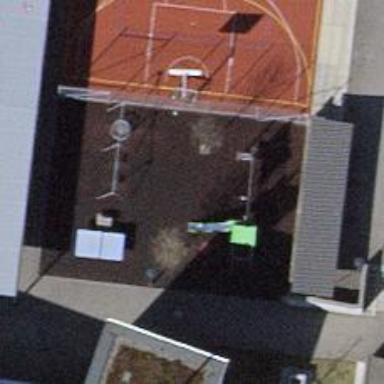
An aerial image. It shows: Playground area for leisure land.